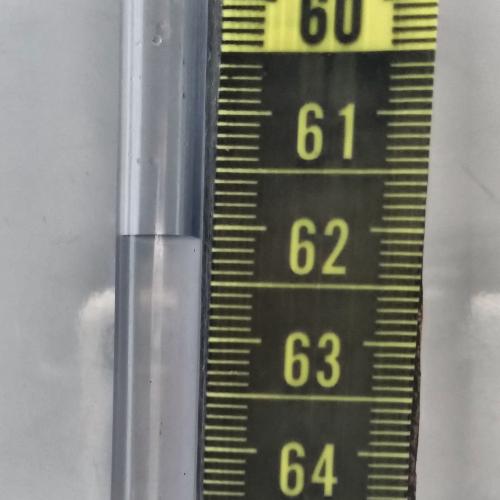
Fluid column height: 62.1 cm